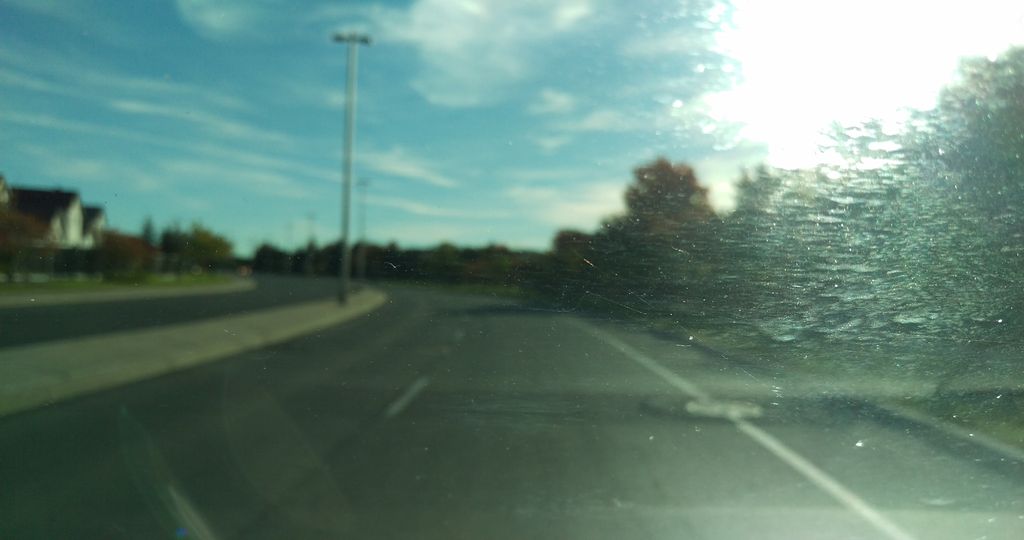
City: ottawa-gatineau